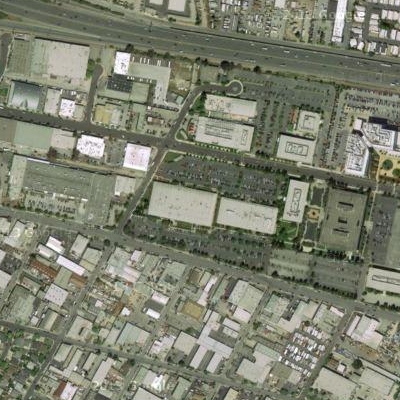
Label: cIndustry